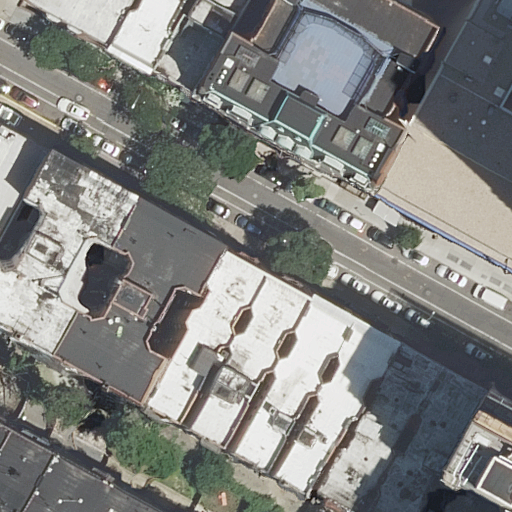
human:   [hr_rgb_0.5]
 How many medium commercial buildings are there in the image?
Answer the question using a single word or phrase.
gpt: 0

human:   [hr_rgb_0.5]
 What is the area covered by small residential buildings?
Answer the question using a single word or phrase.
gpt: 5m2

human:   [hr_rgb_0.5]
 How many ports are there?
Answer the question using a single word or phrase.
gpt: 0

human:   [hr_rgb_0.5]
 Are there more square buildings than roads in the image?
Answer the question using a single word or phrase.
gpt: no

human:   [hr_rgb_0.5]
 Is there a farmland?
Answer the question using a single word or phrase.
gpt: no

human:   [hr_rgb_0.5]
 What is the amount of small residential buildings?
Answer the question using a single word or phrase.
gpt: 1

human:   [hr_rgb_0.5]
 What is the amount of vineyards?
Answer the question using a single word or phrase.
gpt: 0

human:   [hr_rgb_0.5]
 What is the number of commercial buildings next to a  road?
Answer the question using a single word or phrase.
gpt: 0

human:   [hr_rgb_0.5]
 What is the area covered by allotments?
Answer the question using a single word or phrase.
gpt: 0m2

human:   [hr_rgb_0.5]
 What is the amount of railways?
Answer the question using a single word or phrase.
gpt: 0

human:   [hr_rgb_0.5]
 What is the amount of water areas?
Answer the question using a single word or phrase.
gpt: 0

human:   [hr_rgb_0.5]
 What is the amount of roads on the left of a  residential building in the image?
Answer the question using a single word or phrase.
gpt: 0

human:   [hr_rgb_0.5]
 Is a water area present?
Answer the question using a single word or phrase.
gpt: no

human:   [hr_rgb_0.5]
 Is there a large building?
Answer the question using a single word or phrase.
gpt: yes

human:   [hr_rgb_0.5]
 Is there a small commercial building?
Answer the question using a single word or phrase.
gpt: no

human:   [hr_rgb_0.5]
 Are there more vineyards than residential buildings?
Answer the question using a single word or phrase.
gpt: no

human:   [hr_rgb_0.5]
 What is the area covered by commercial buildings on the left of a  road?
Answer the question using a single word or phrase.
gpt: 0m2

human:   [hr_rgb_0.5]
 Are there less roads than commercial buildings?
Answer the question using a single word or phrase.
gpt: no

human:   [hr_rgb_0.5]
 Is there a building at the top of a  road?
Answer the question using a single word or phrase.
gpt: yes

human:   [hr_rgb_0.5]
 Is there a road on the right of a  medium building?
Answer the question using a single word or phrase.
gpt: no

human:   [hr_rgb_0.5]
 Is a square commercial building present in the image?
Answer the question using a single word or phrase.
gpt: no

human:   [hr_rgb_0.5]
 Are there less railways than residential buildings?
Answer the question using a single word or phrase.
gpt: yes

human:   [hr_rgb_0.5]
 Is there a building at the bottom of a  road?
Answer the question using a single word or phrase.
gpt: yes

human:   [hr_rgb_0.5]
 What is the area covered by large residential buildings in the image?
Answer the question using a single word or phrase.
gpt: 2300m2

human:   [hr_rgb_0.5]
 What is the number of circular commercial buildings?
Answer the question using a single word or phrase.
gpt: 0

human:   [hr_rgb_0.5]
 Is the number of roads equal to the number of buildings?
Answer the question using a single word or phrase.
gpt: no

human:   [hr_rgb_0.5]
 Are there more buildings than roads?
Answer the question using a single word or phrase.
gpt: yes

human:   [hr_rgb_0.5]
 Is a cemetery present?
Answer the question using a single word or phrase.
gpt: no

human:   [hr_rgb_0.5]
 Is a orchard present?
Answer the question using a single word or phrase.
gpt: no

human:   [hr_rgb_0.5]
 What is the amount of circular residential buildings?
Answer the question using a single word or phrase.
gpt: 0

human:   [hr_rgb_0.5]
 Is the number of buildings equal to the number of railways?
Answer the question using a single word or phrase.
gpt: no

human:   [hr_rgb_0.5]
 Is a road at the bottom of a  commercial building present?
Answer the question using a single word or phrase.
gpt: no

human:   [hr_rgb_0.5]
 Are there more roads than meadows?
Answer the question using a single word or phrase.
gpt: yes

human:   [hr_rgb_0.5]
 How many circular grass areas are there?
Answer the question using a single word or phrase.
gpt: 0

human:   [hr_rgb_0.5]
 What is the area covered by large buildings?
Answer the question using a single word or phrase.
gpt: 3162m2

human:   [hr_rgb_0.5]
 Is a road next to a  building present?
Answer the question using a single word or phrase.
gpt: yes